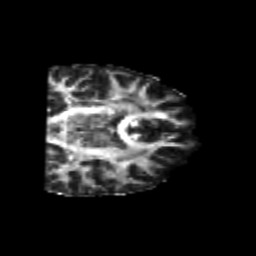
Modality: FA
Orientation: coronal
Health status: healthy
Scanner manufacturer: philips
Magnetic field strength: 3 T
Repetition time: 6.964 s
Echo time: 0.092 s